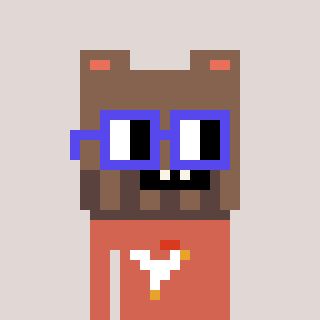
a pixel art character with square blue glasses, a bear-shaped head and a peachy-colored body on a warm background